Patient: sex F, age 52
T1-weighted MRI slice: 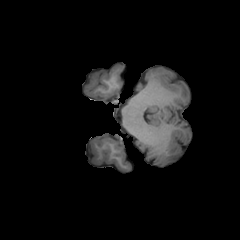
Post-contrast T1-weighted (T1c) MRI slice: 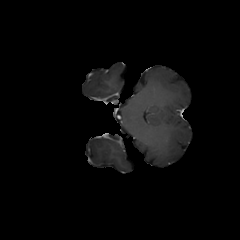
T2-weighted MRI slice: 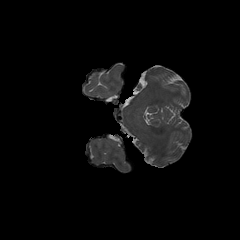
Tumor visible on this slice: no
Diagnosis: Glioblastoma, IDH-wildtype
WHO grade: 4